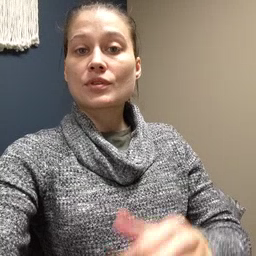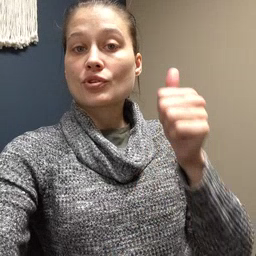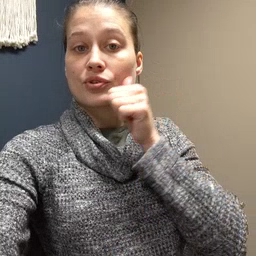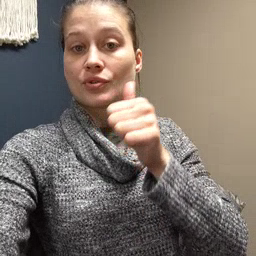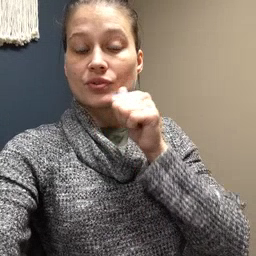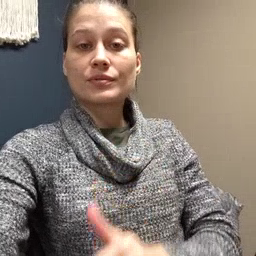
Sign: girl